Question: How do I cleanly style a HTML + CSS horizontal tab bar so that the tab bar has a line across the bottom that's hidden or suppressed for the active tab?
In other words, I'm trying to do the same thing that StackOverflow does for its tags:

My tab bar is set up as an ordered list with
'''
ul
{
list-style: none;
}
li
{
float: left;
}
'''
: I've already poked around sites with Firebug to see how they do it, but I feel like I quickly get bogged down in details. For example, StackOverflow's version has a border for the bottom of the whole div (which makes sense), and a white border for the bottom of the active tab (which makes sense), but then it makes the active tab's border overlap the div's border (and I'm not very clear on how it does that). It looks like <URL> does something similar. I'm trying to understand the general concept of how overlapping part of a container's border with the content's border works instead of copying and tinkering with CSS until I get something that appears to work.
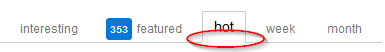
Answer: All you need to do is put a bottom border on the '<ul>' (so that it stretches across) and then give the '<li>''s a selected class, and make that one have a 1-pixel higher height.
Here is a very simple example: <URL>